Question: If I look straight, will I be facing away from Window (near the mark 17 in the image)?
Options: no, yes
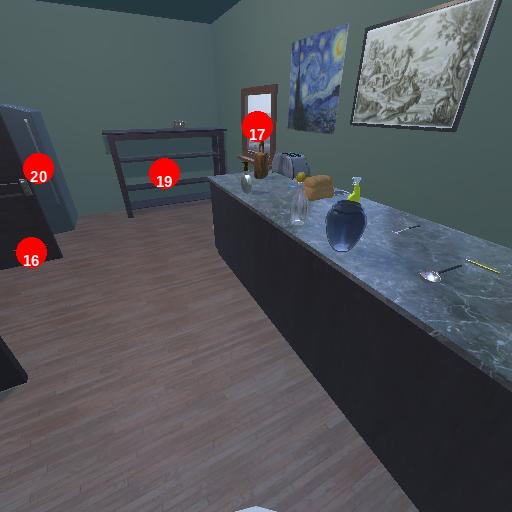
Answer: no